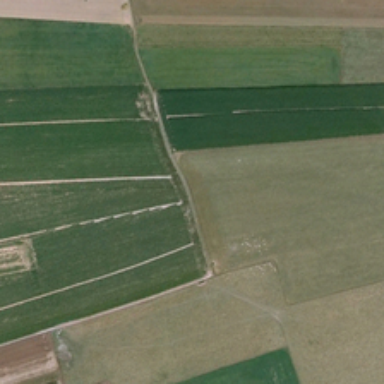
This area is a large green farm .